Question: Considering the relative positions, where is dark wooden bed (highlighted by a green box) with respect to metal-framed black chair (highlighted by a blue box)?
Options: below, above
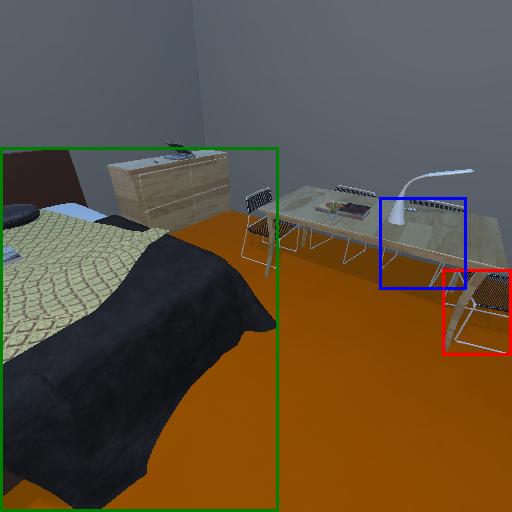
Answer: below